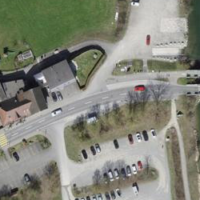
EUNIS habitat code: 57
Species observed at this site:
Corvus corone
Alcedo atthis
Aegithalos caudatus
Poecile palustris
Larus michahellis
Cygnus olor
Ardea alba
Erithacus rubecula
Tringa glareola
Tussilago farfara
Anas acuta
Tringa ochropus
Cyanistes caeruleus
Passer domesticus
Remiz pendulinus
Mareca penelope
Primula veris
Passer montanus
Turdus merula
Lysimachia nummularia
Spatula clypeata
Mareca strepera
Hirundo rustica
Mergus merganser
Milvus milvus
Turdus pilaris
Motacilla alba
Tachybaptus ruficollis
Certhia brachydactyla
Podiceps cristatus
Fulica atra
Anas crecca
Stachys palustris
Buteo buteo
Gallinago gallinago
Chroicocephalus ridibundus
Phylloscopus collybita
Pica pica
Sitta europaea
Columba livia
Falco tinnunculus
Picus viridis
Charadrius hiaticula
Motacilla cinerea
Anas platyrhynchos
Aythya ferina
Aythya fuligula
Fringilla coelebs
Coloeus monedula
Carduelis carduelis
Columba palumbus
Filipendula ulmaria
Nycticorax nycticorax
Phalacrocorax carbo
Egretta garzetta
Prunus padus
Parus major
Anser anser
Ciconia ciconia
Hedera helix